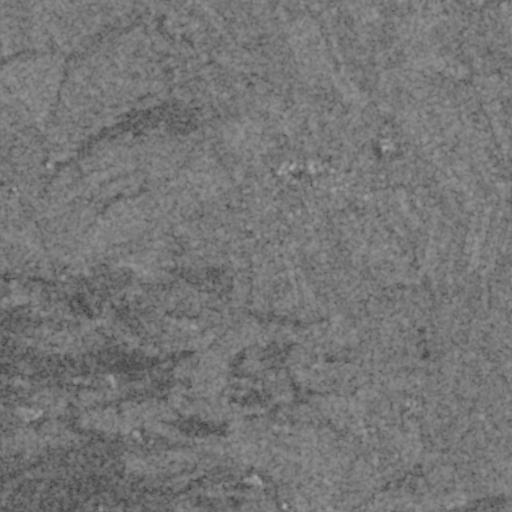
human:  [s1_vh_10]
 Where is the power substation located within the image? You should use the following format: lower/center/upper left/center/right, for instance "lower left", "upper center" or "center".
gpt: The power substation is located in the lower left of the image.
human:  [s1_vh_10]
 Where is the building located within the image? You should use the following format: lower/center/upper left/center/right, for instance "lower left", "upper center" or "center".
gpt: There is no building in the image.

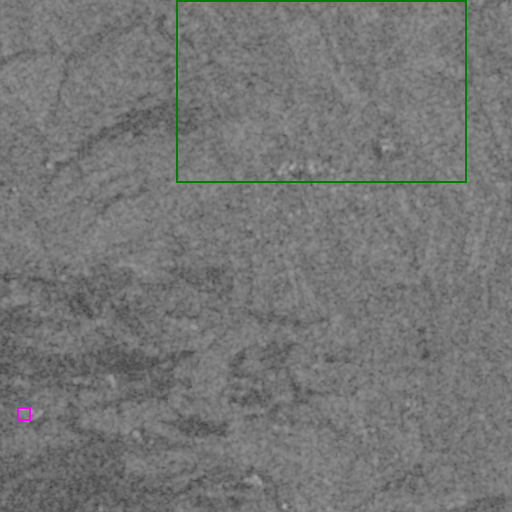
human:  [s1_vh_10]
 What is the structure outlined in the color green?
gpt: The structure outlined in green is a crop field.
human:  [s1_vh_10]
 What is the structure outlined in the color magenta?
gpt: The structure outlined in magenta is a power substation.
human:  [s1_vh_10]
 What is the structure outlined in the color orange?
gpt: There is no orange outline.